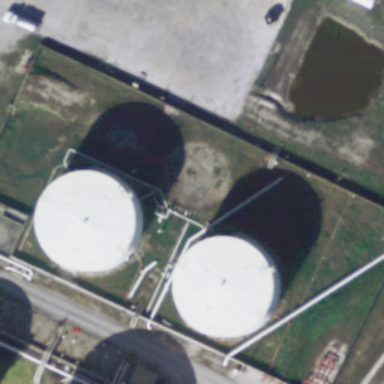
There are two white tanks on the lawn .